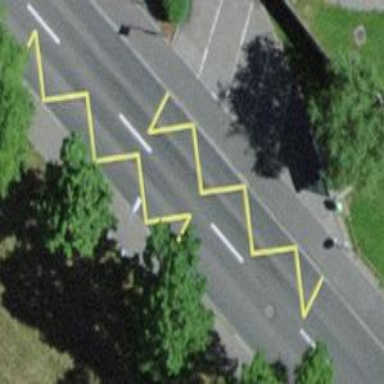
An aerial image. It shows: Bus stop with designated stop position for public transport.